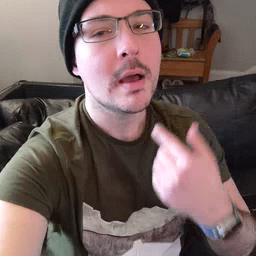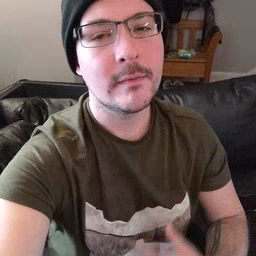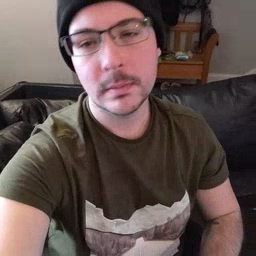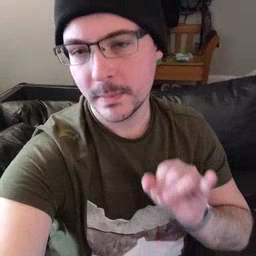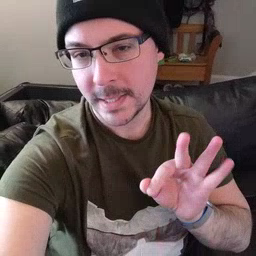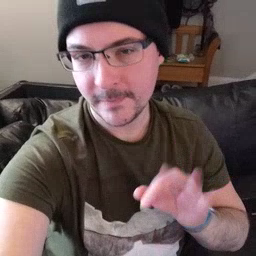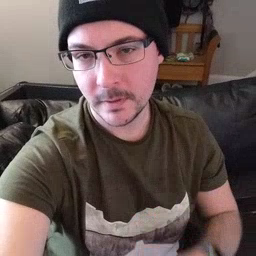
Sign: if